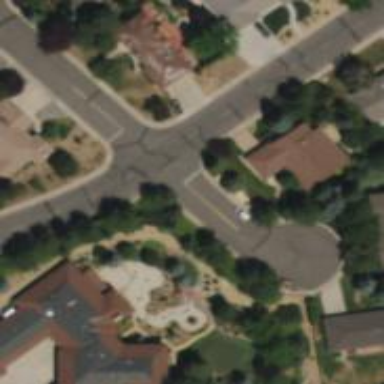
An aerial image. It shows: Residential road with separate asphalt sidewalk.